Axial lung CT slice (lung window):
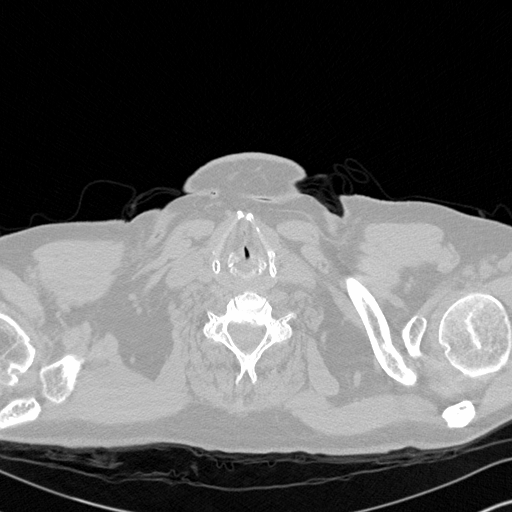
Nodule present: no